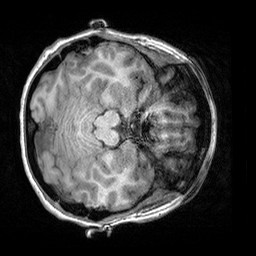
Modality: T1w
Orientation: axial
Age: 27
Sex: female
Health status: healthy
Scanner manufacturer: siemens
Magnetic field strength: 3 T
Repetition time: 2.3 s
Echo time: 0.00303 s